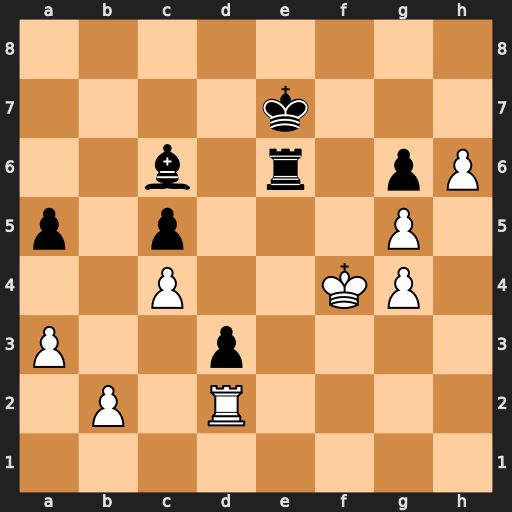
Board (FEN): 8/4k3/2b1r1pP/p1p3P1/2P2KP1/P2p4/1P1R4/8
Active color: w
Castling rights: -
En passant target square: -
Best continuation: h7 Re4+ Kg3 Re3+ Kh4 Re1 Rxd3